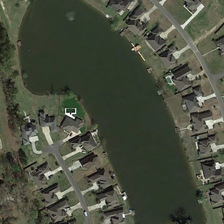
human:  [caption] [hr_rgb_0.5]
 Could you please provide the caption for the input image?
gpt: some buildings and green trees are around an irregular pond .

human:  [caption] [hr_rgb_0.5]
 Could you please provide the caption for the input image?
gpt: some buildings and green trees are around an irregular pond .

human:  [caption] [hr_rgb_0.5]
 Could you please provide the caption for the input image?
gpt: some buildings and green trees are around an irregular pond .

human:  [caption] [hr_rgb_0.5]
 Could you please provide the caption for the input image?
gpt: some buildings and green trees are around an irregular pond .

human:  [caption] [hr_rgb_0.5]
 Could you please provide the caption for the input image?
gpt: some buildings and green trees are around an irregular pond .